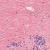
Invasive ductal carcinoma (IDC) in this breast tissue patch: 0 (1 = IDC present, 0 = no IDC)